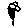
Label: flower